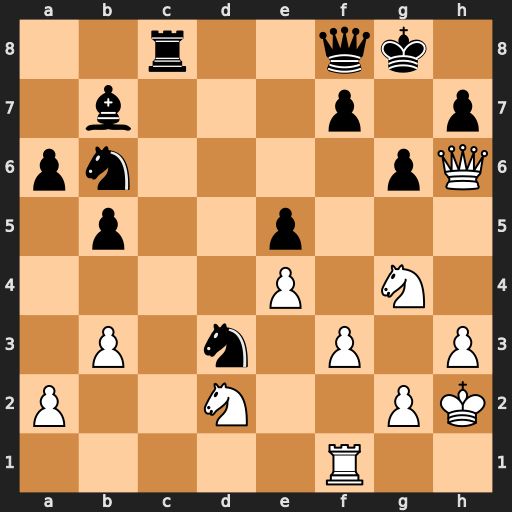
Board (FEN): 2r2qk1/1b3p1p/pn4pQ/1p2p3/4P1N1/1P1n1P1P/P2N2PK/5R2
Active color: w
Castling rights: -
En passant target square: -
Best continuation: Nf6+ Kh8 Qxh7#